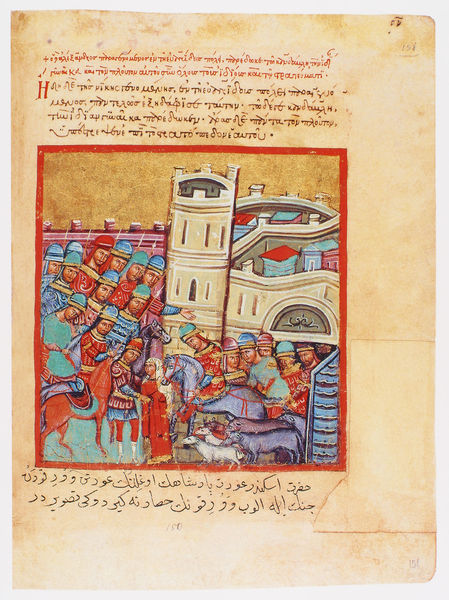
Titel: Der griechische Alexanderroman
Institution: Venedig, Hellenic Institute Codex Gr. 5
Schlagwörter: blau, kämpfer, mann, menschen, stadt, braun, frau, hut, männer, haus, hunde, rot, schloss, tiere, mensch, rahmen, bild, häuser, gold, pferd, pferde, reiter, turm, farbig, schrift, mauer, krieg, könig, soldaten, tor, zinnen, schaf, buch, burg, seite, text, beschriftung, helm, ritter, buchseite, arabisch, mittelalter, auszug, schafe, quadrat, goldgrund, abbildung, latein, burgmauer, folio, teyt, ltor